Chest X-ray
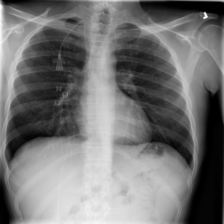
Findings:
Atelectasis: negative
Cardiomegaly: negative
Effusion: positive
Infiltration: negative
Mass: negative
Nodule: negative
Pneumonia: negative
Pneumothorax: negative
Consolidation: negative
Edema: negative
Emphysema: negative
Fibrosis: negative
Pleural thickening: negative
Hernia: negative